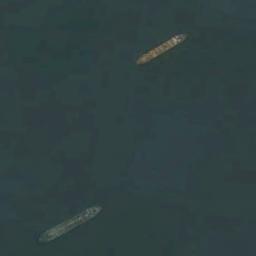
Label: ship